Aerial crown-view tile of a tropical tree (Barro Colorado Island, Panama), acquired 20241216:
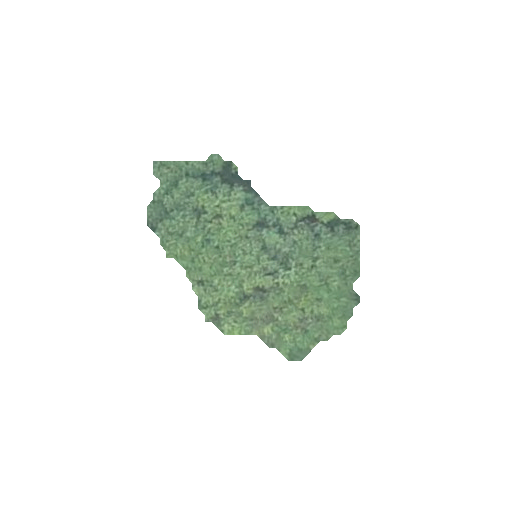
Species: Protium stevensonii
GBIF accepted scientific name: Tetragastris panamensis
Crown area: 39.428 m²